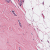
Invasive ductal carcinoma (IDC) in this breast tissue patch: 0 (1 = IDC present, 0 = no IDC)